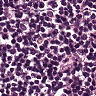
Metastatic tissue present: no